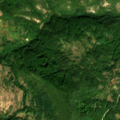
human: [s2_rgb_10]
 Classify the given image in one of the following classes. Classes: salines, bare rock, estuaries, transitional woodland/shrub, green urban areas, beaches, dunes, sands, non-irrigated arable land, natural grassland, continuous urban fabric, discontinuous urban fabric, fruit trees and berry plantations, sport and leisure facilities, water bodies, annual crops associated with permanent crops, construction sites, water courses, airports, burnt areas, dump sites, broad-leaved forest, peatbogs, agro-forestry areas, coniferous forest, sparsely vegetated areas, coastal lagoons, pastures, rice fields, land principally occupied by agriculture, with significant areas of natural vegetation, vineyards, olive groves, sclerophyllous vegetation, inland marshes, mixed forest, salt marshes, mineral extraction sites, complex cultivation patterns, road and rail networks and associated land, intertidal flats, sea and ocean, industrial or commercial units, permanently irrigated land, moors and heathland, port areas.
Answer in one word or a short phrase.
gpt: land principally occupied by agriculture, with significant areas of natural vegetation, broad-leaved forest